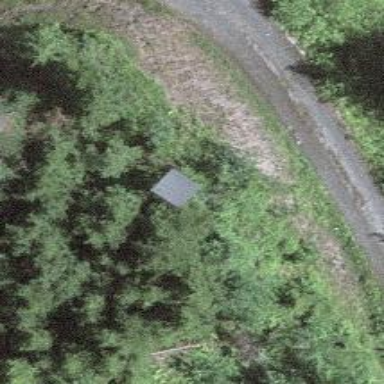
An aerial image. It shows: Hunting stand.